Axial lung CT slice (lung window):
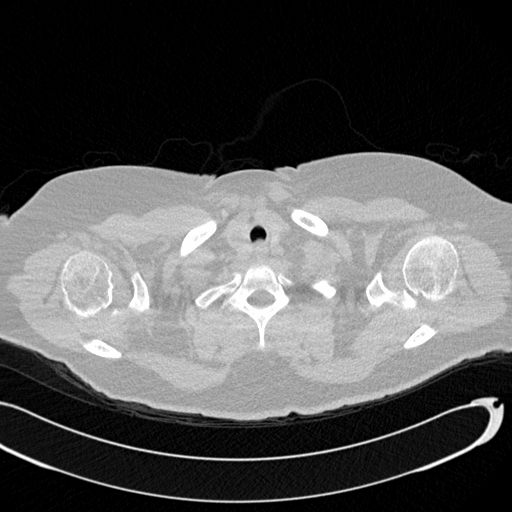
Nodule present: no